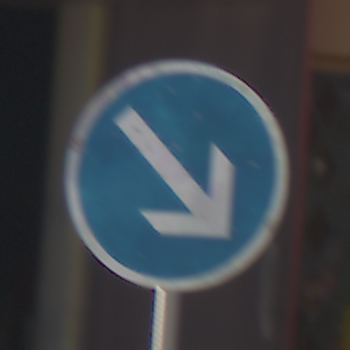
Verkehrszeichen: VorgeschriebeneVorbeifahrtRechts
Umgebung: Outdoor, Special
Tageszeit: MorningAfternoon
Wetter: PartlyCloudy
Licht: Natural
Jahreszeit: NotSpecified
Kontrast: HighContrast